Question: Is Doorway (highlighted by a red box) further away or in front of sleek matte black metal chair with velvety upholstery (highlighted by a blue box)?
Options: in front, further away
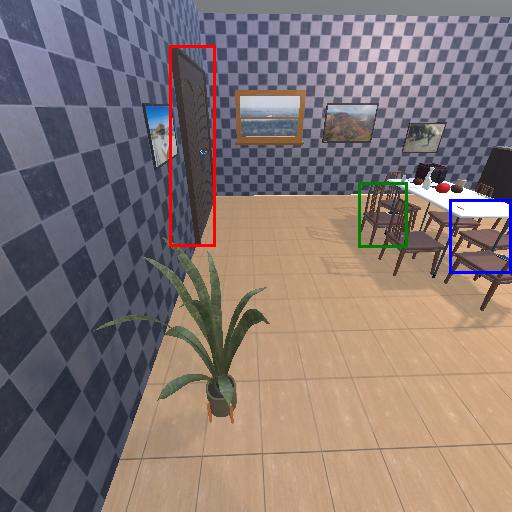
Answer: in front